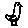
Label: bird